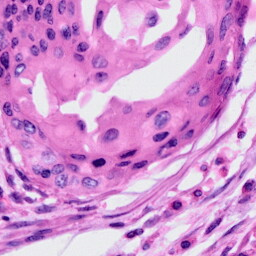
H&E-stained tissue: Cervix